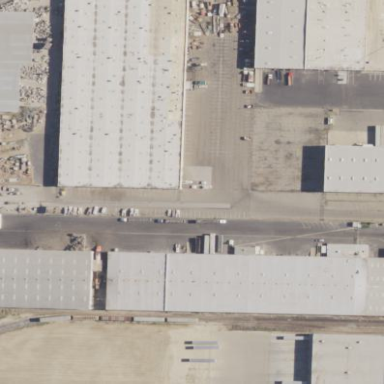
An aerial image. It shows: Industrial area used for light manufacturing and warehousing.